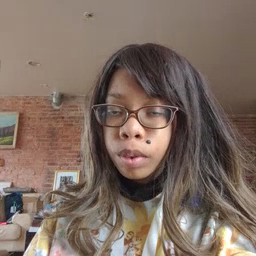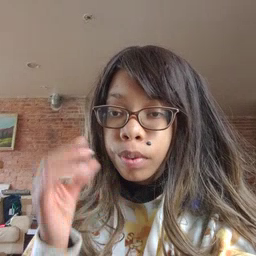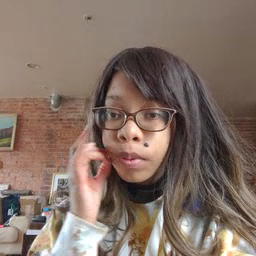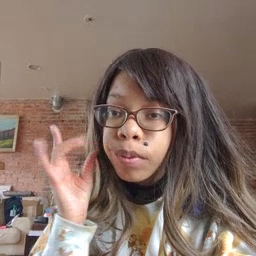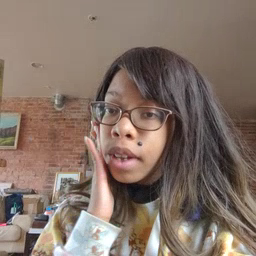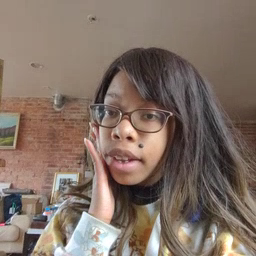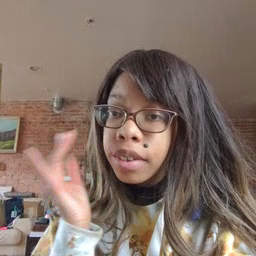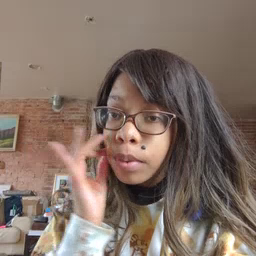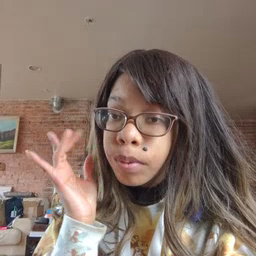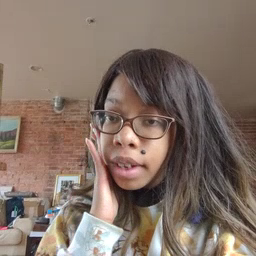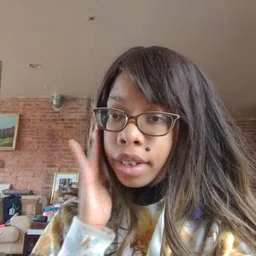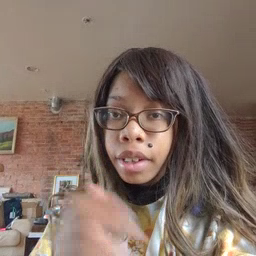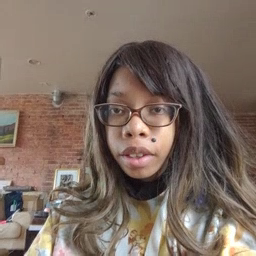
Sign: bee